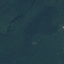
Land use / land cover: Forest